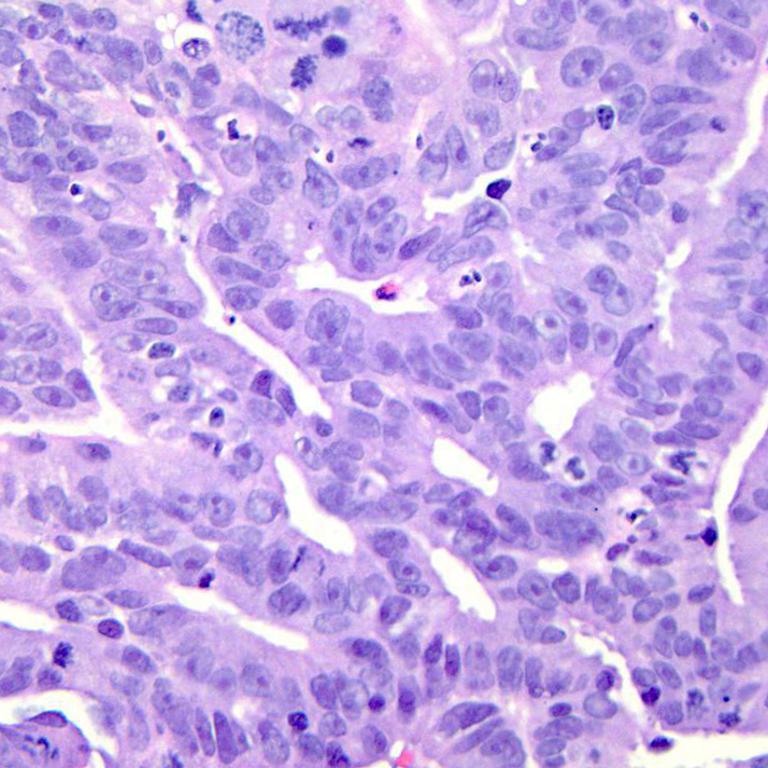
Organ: colon
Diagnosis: adenocarcinomas